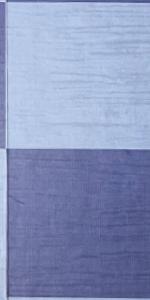
Label: Empty